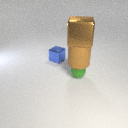
large brown rubber cylinder above small green rubber sphere